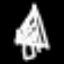
Label: The Eiffel Tower